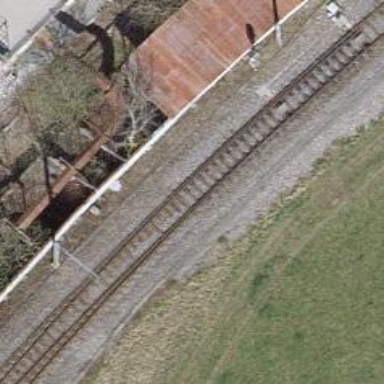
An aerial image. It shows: Railway switch.